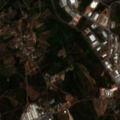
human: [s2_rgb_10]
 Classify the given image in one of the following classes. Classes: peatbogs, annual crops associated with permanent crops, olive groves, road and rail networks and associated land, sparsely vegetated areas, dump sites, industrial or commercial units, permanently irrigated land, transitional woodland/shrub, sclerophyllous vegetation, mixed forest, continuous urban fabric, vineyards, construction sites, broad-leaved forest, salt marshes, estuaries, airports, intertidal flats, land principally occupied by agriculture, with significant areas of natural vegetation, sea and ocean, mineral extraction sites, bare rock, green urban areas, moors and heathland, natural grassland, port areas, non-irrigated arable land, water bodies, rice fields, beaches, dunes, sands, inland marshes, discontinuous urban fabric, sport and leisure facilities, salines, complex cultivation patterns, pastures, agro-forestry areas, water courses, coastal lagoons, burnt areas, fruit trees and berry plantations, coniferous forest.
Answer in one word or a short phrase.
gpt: industrial or commercial units, land principally occupied by agriculture, with significant areas of natural vegetation, broad-leaved forest, coniferous forest, transitional woodland/shrub